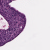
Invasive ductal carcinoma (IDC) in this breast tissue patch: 0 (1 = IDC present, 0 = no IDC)